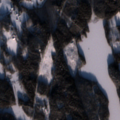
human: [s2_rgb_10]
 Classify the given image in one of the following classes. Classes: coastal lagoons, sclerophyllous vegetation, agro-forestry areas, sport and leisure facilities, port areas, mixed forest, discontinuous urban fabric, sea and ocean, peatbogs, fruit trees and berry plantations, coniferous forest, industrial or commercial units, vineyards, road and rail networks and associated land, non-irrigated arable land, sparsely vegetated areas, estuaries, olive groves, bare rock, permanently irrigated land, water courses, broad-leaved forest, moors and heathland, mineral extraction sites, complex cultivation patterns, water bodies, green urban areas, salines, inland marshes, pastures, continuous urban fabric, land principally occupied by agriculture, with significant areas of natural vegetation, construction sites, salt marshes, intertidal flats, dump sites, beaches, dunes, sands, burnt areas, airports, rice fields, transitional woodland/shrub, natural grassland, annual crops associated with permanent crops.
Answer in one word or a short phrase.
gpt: land principally occupied by agriculture, with significant areas of natural vegetation, coniferous forest, mixed forest, water bodies